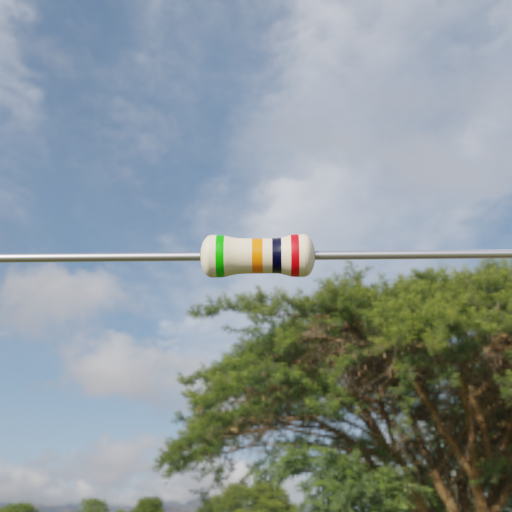
Resistor colour bands (in order): green, orange, black, red